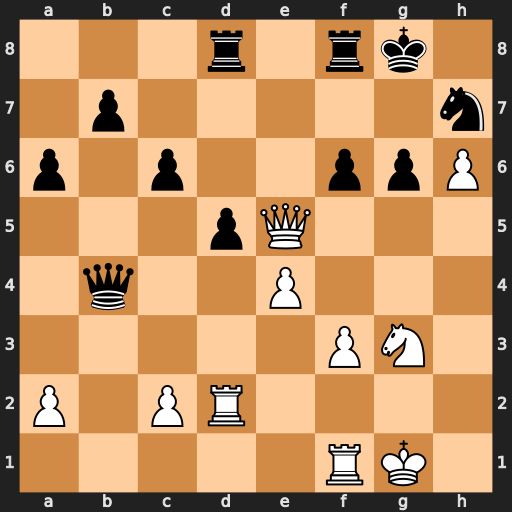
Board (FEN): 3r1rk1/1p5n/p1p2ppP/3pQ3/1q2P3/5PN1/P1PR4/5RK1
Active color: w
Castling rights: -
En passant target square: -
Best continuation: Qc7 Rd7 Qxd7